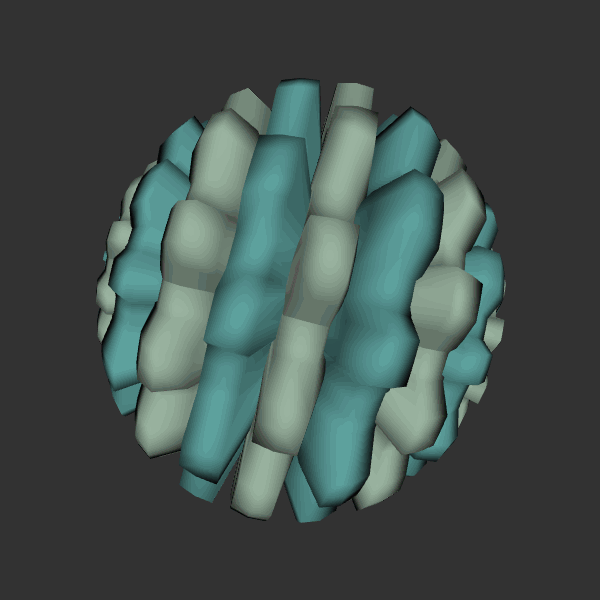
Background: dark